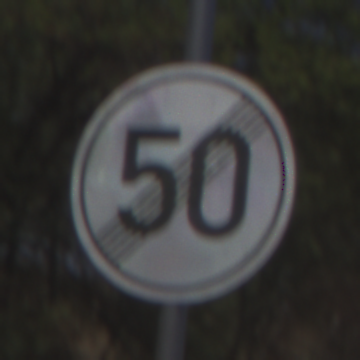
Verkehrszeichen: EndeGeschwindigkeit50
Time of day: Midday
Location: Outdoor (RoadRail)
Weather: Clear
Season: NotSpecified
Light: Natural